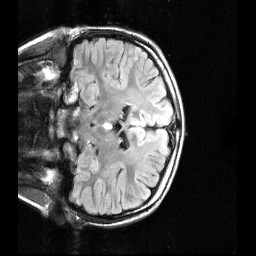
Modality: FLAIR
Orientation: coronal
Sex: male
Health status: ill
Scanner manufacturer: siemens
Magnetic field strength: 2.894 T
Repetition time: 9.78 s
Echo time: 0.106 s